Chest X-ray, AP view. Patient: 67 years old, sex M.
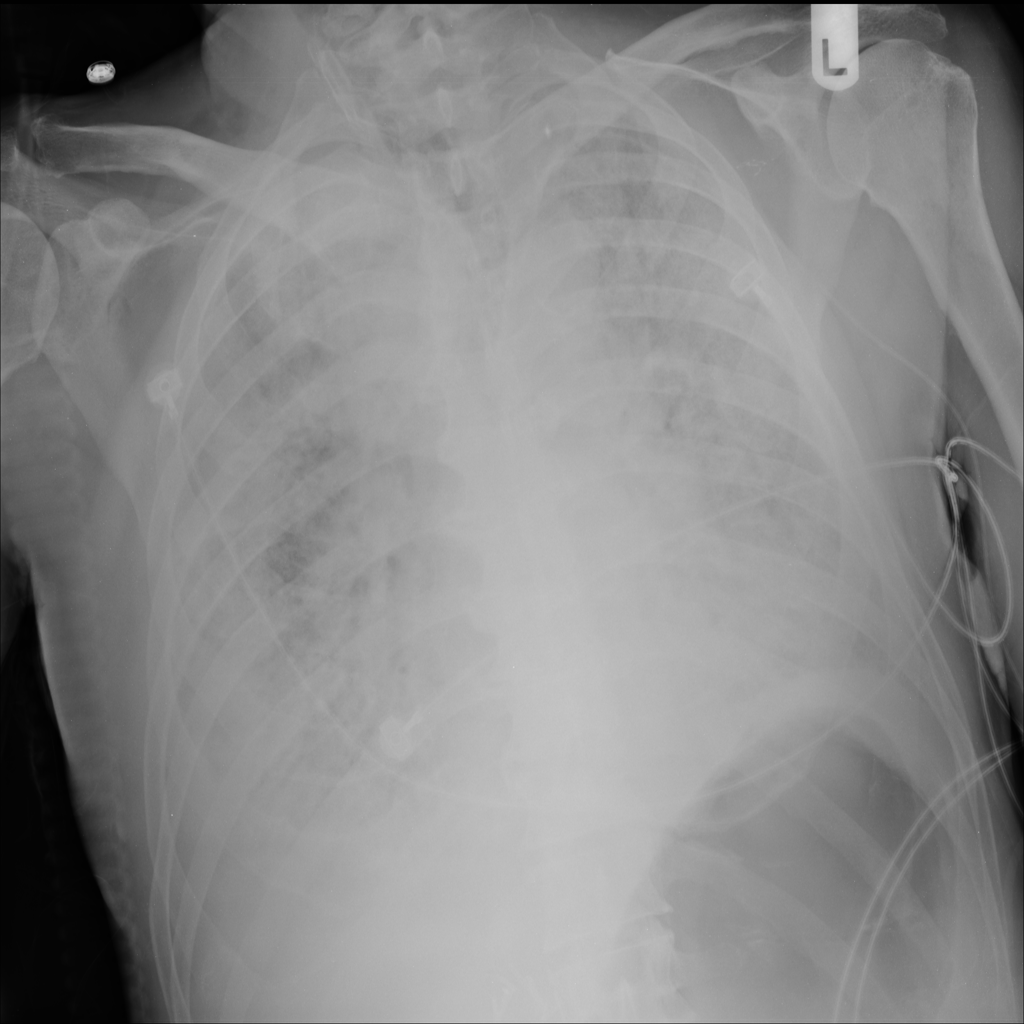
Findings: No Finding